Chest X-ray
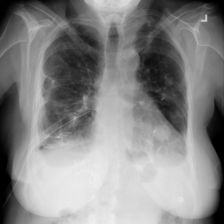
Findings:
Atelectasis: negative
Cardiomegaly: negative
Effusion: negative
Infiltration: negative
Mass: negative
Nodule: negative
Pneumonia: negative
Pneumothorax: negative
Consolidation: negative
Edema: negative
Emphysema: negative
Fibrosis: negative
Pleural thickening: negative
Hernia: negative